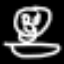
Label: frog